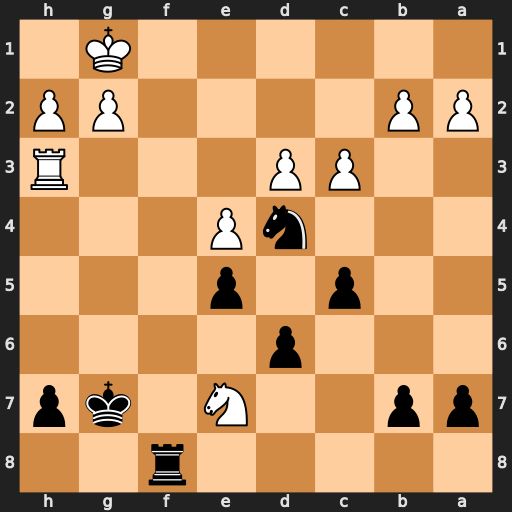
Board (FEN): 5r2/pp2N1kp/3p4/2p1p3/3nP3/2PP3R/PP4PP/6K1
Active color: b
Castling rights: -
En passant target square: -
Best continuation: Ne2+ Kh1 Rf1#